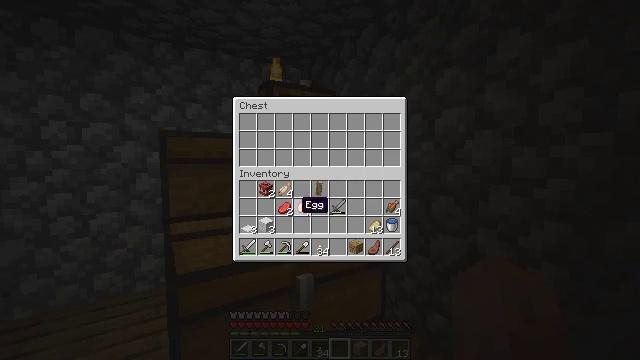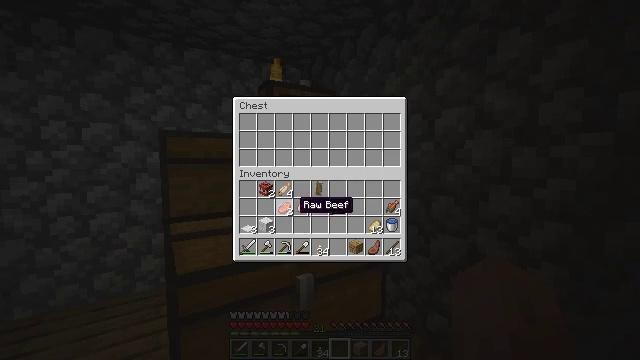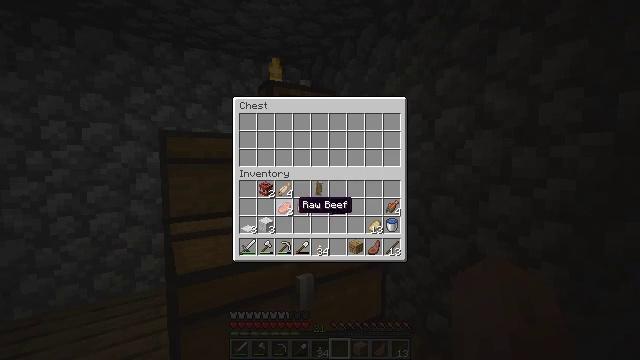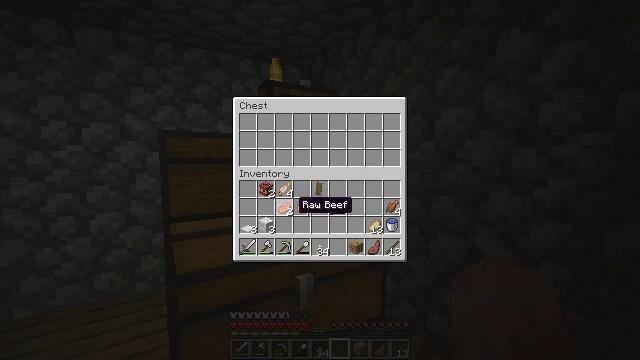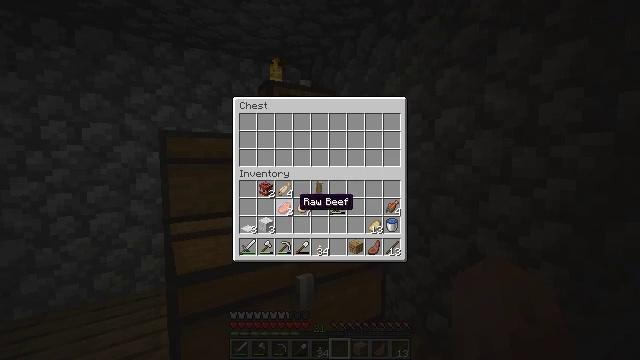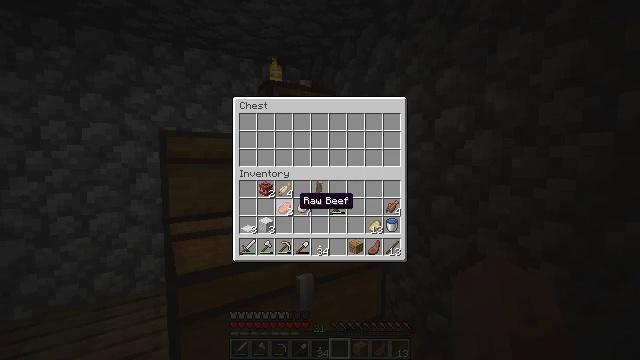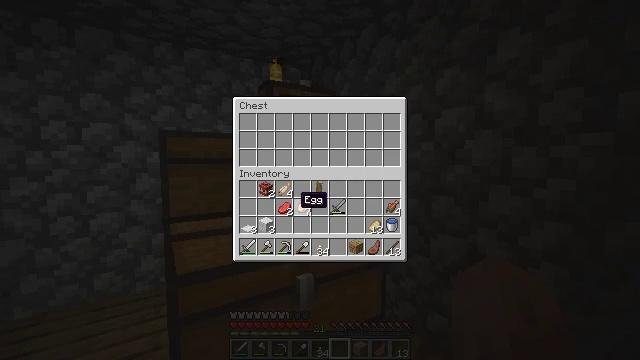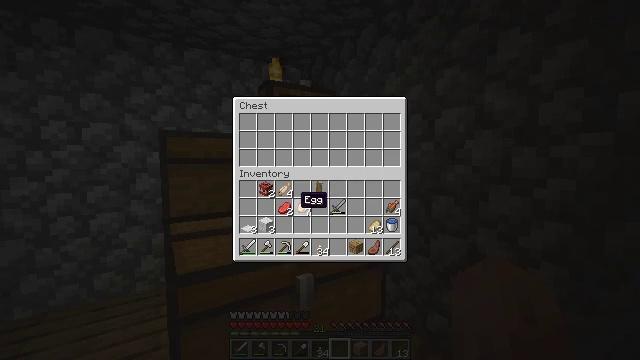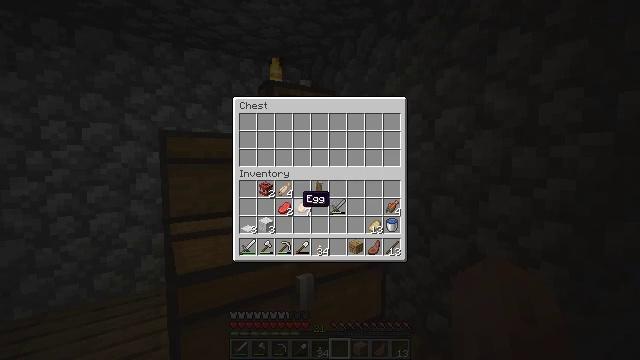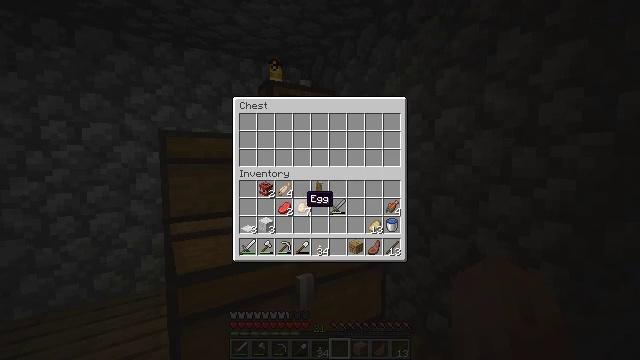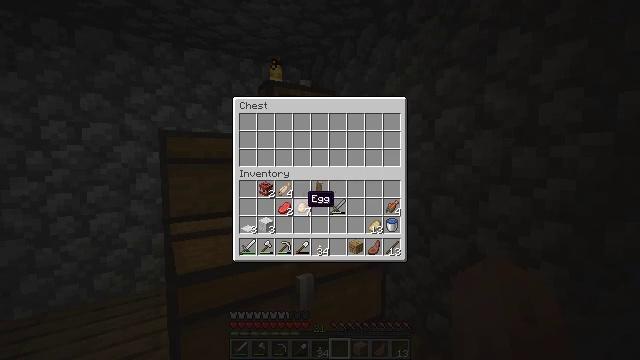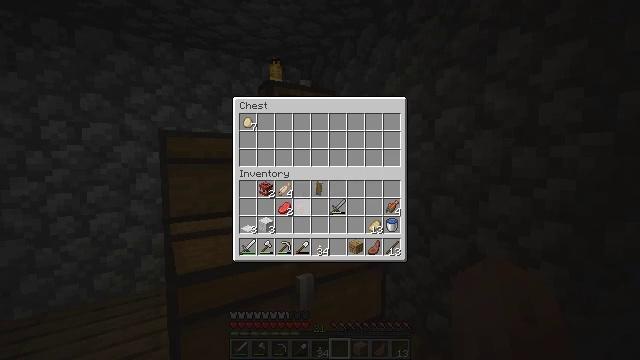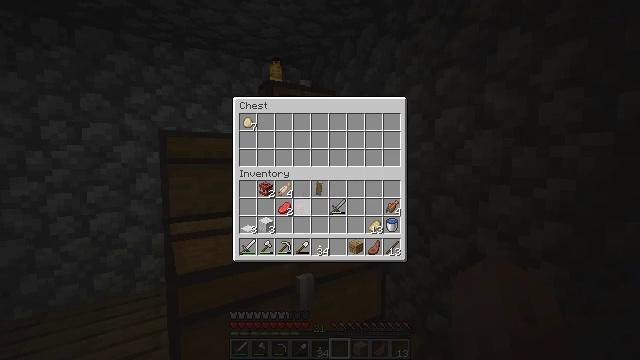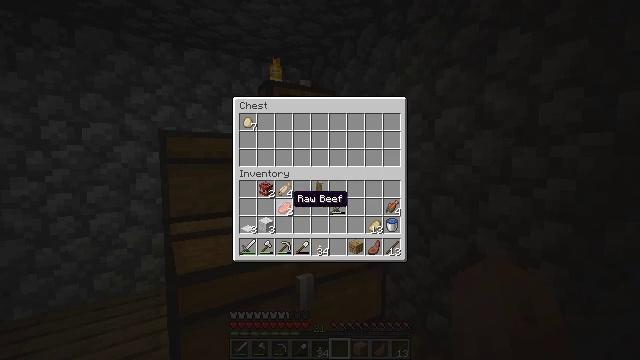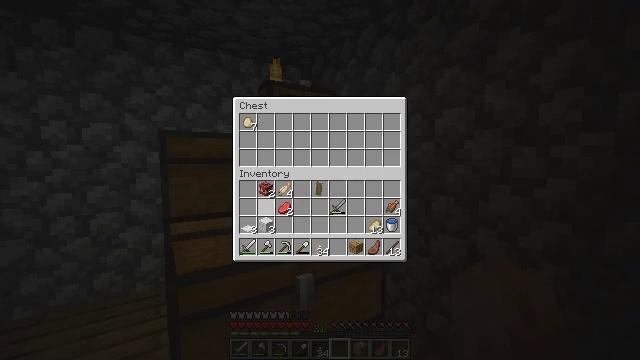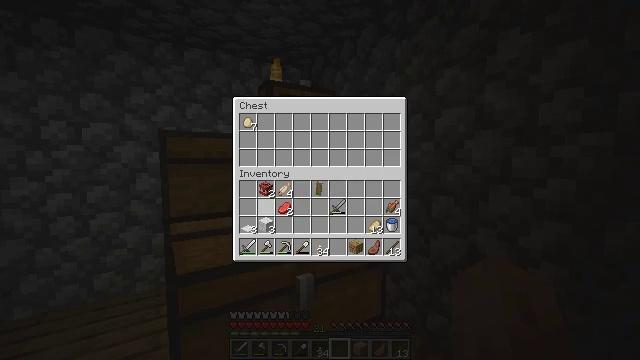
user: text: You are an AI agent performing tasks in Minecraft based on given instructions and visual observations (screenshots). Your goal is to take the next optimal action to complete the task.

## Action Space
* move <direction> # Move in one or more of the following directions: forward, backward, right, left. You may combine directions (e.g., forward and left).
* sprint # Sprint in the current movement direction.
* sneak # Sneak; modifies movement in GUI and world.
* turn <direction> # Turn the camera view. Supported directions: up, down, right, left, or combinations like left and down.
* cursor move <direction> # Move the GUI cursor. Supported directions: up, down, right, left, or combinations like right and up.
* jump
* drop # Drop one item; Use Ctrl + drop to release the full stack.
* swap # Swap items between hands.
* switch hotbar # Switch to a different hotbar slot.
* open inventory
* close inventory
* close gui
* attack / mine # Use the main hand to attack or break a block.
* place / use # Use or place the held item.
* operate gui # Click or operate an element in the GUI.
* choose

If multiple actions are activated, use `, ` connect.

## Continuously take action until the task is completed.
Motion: motion action
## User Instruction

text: Mine the chest to collect it.
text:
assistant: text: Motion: sneak
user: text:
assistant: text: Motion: sneak
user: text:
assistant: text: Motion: sneak
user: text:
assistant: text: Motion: sneak
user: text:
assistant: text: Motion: sneak
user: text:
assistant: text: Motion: sneak
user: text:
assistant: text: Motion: sneak
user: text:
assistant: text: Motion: sneak
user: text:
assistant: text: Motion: sneak
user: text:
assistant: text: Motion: sneak
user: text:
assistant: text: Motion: sneak, choose
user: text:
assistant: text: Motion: sneak, choose
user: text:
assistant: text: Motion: sneak, cursor move left
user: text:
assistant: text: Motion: sneak, cursor move left
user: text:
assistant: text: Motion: sneak
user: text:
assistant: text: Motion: sneak, choose
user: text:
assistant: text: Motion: sneak, choose
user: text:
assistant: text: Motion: sneak, choose
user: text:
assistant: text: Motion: sneak
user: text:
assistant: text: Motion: sneak
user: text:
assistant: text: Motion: sneak, cursor move right
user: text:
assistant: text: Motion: sneak
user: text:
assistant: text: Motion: sneak
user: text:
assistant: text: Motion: sneak, choose
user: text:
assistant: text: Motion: sneak, choose
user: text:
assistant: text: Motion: sneak
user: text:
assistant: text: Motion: sneak
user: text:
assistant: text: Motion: sneak
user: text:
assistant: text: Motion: sneak
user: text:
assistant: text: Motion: sneak